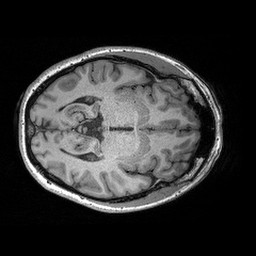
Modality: T1w
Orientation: axial
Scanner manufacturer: siemens
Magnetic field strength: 3 T
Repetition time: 2.3 s
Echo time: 0.00298 s